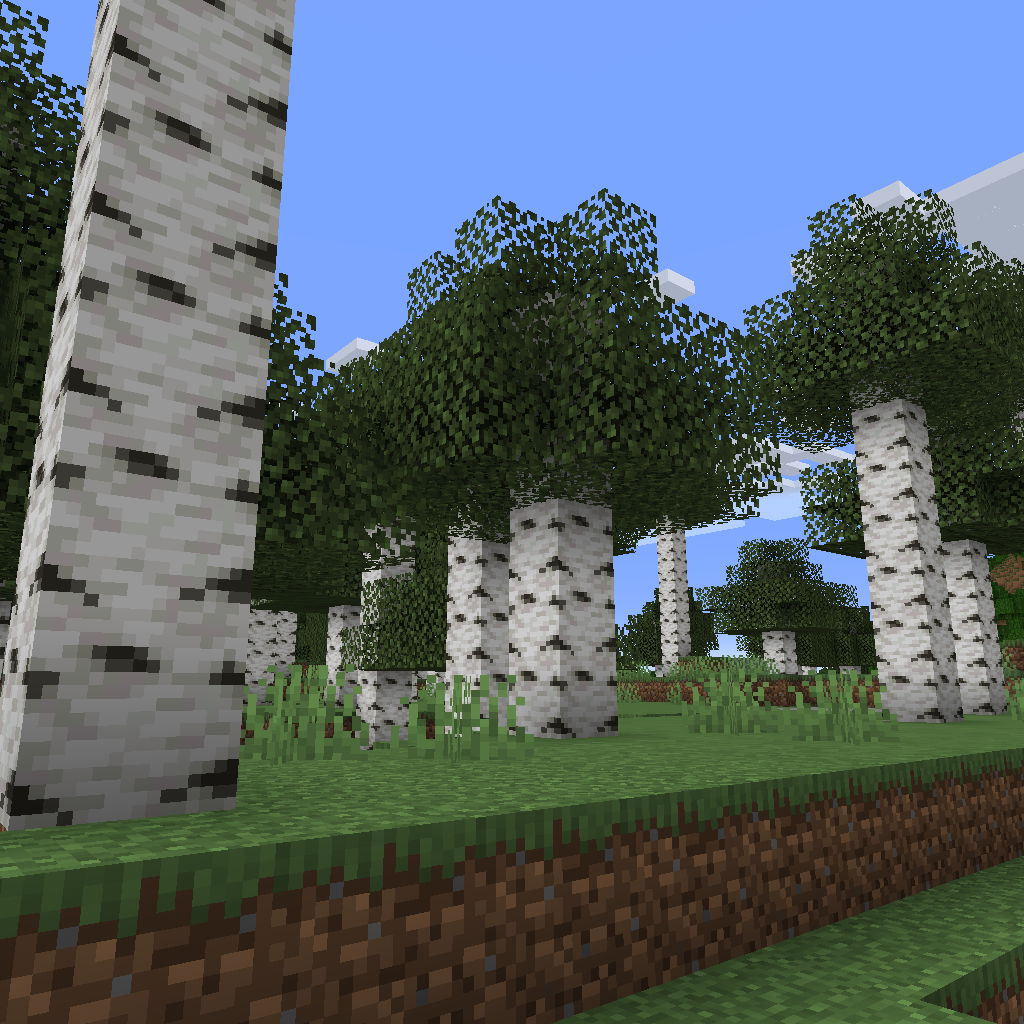
birch forest trees